Question: I want to delete the margin top of my page. I will show you what I mean with a screenshot
You can see in my pic there are a red arrow that indicate my problem. How I can delete this margin?
I post here my css:
'''
div#header {
background-color: #6495ED;
background: -moz-linear-gradient(100% 100% 90deg, black, gray);
background: -webkit-gradient(linear, center top, center bottom, from(gray), to(black));
margin: 0px;
width: 100%;
}
body {
background-color: #000000;
width: 100%;
height: 100%;
padding: 0;
margin: 0;
}
h1 {
text-align: center;
color: #FFFFFF;
font-family: sans-serif;
font-size: 26px;
font-weight: bold;
padding: 5px;
}
ul {
list-style-type: none;
padding: 5px;
}
li {
color: #FFFFFF;
font-family: sans-serif;
}
p {
color: #FFFFFF;
font-family: sans-serif;
padding: 5px;
}
a {
text-decoration: none;
color: #FFFFFF;
}
'''
So any suggestion about how I can delete this margin just above my header?
Here you can see my html:
'''
<!DOCTYPE html>
<html lang="it">
<head>
<meta charset="utf-8" />
<meta name="viewport" content="width=device-width; initial-scale=1.0; maximum-scale=1.0; user-scalable=0;"/>
<title>Lista coupon</title>
<script src="../js/jquery-1.9.1.min.js" type="text/javascript"></script>
<script src="../js/memoria.js" type="text/javascript"></script>
<style src="../css/style.css" type="text/css"></style>
</head>
<body onload="loadJson();">
<div id="header">
<h1>Lista coupon salvati</h1>
</div>
<div id="content">
<p>Di seguito trovi tutte le promozioni salvate</p>
<div id="list">
</div>
</div>
<div id="footer">
</div>
</body>
</html>
'''
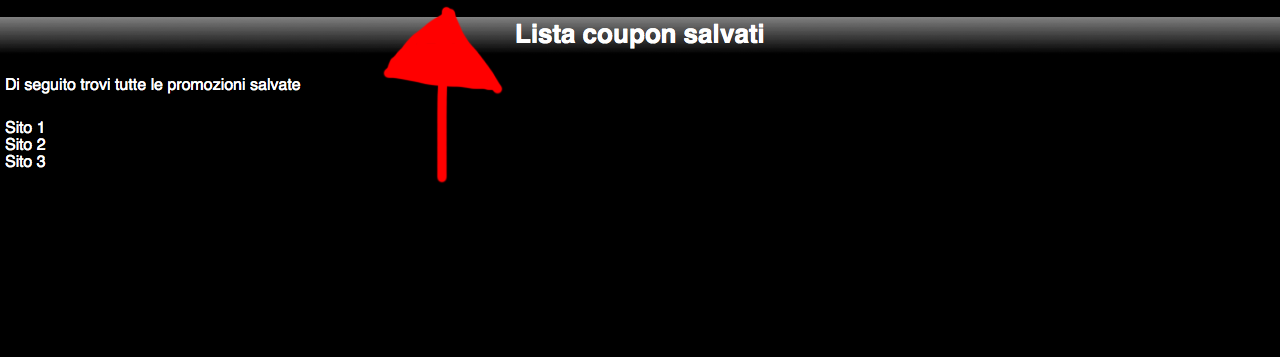
Answer: Set 'margin: 0;' to '<h1>' element
Demo: <URL>
Same problem as with the 'margin-left' of '<ul>' elements, or 'margin-top' / 'margin-bottom' of '<p>' elements, etc.
You need to reset their default styles when using them at the borders of your page.